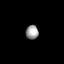
Tissue: lung
Cell type: Epithelial cells
Senescence score: 0.2173
Nuclear area (px): 176
Mean DAPI intensity: 155.699